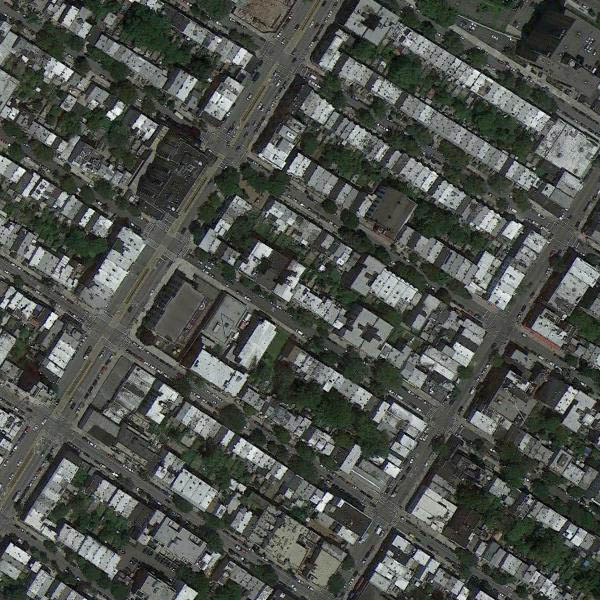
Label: DenseResidential